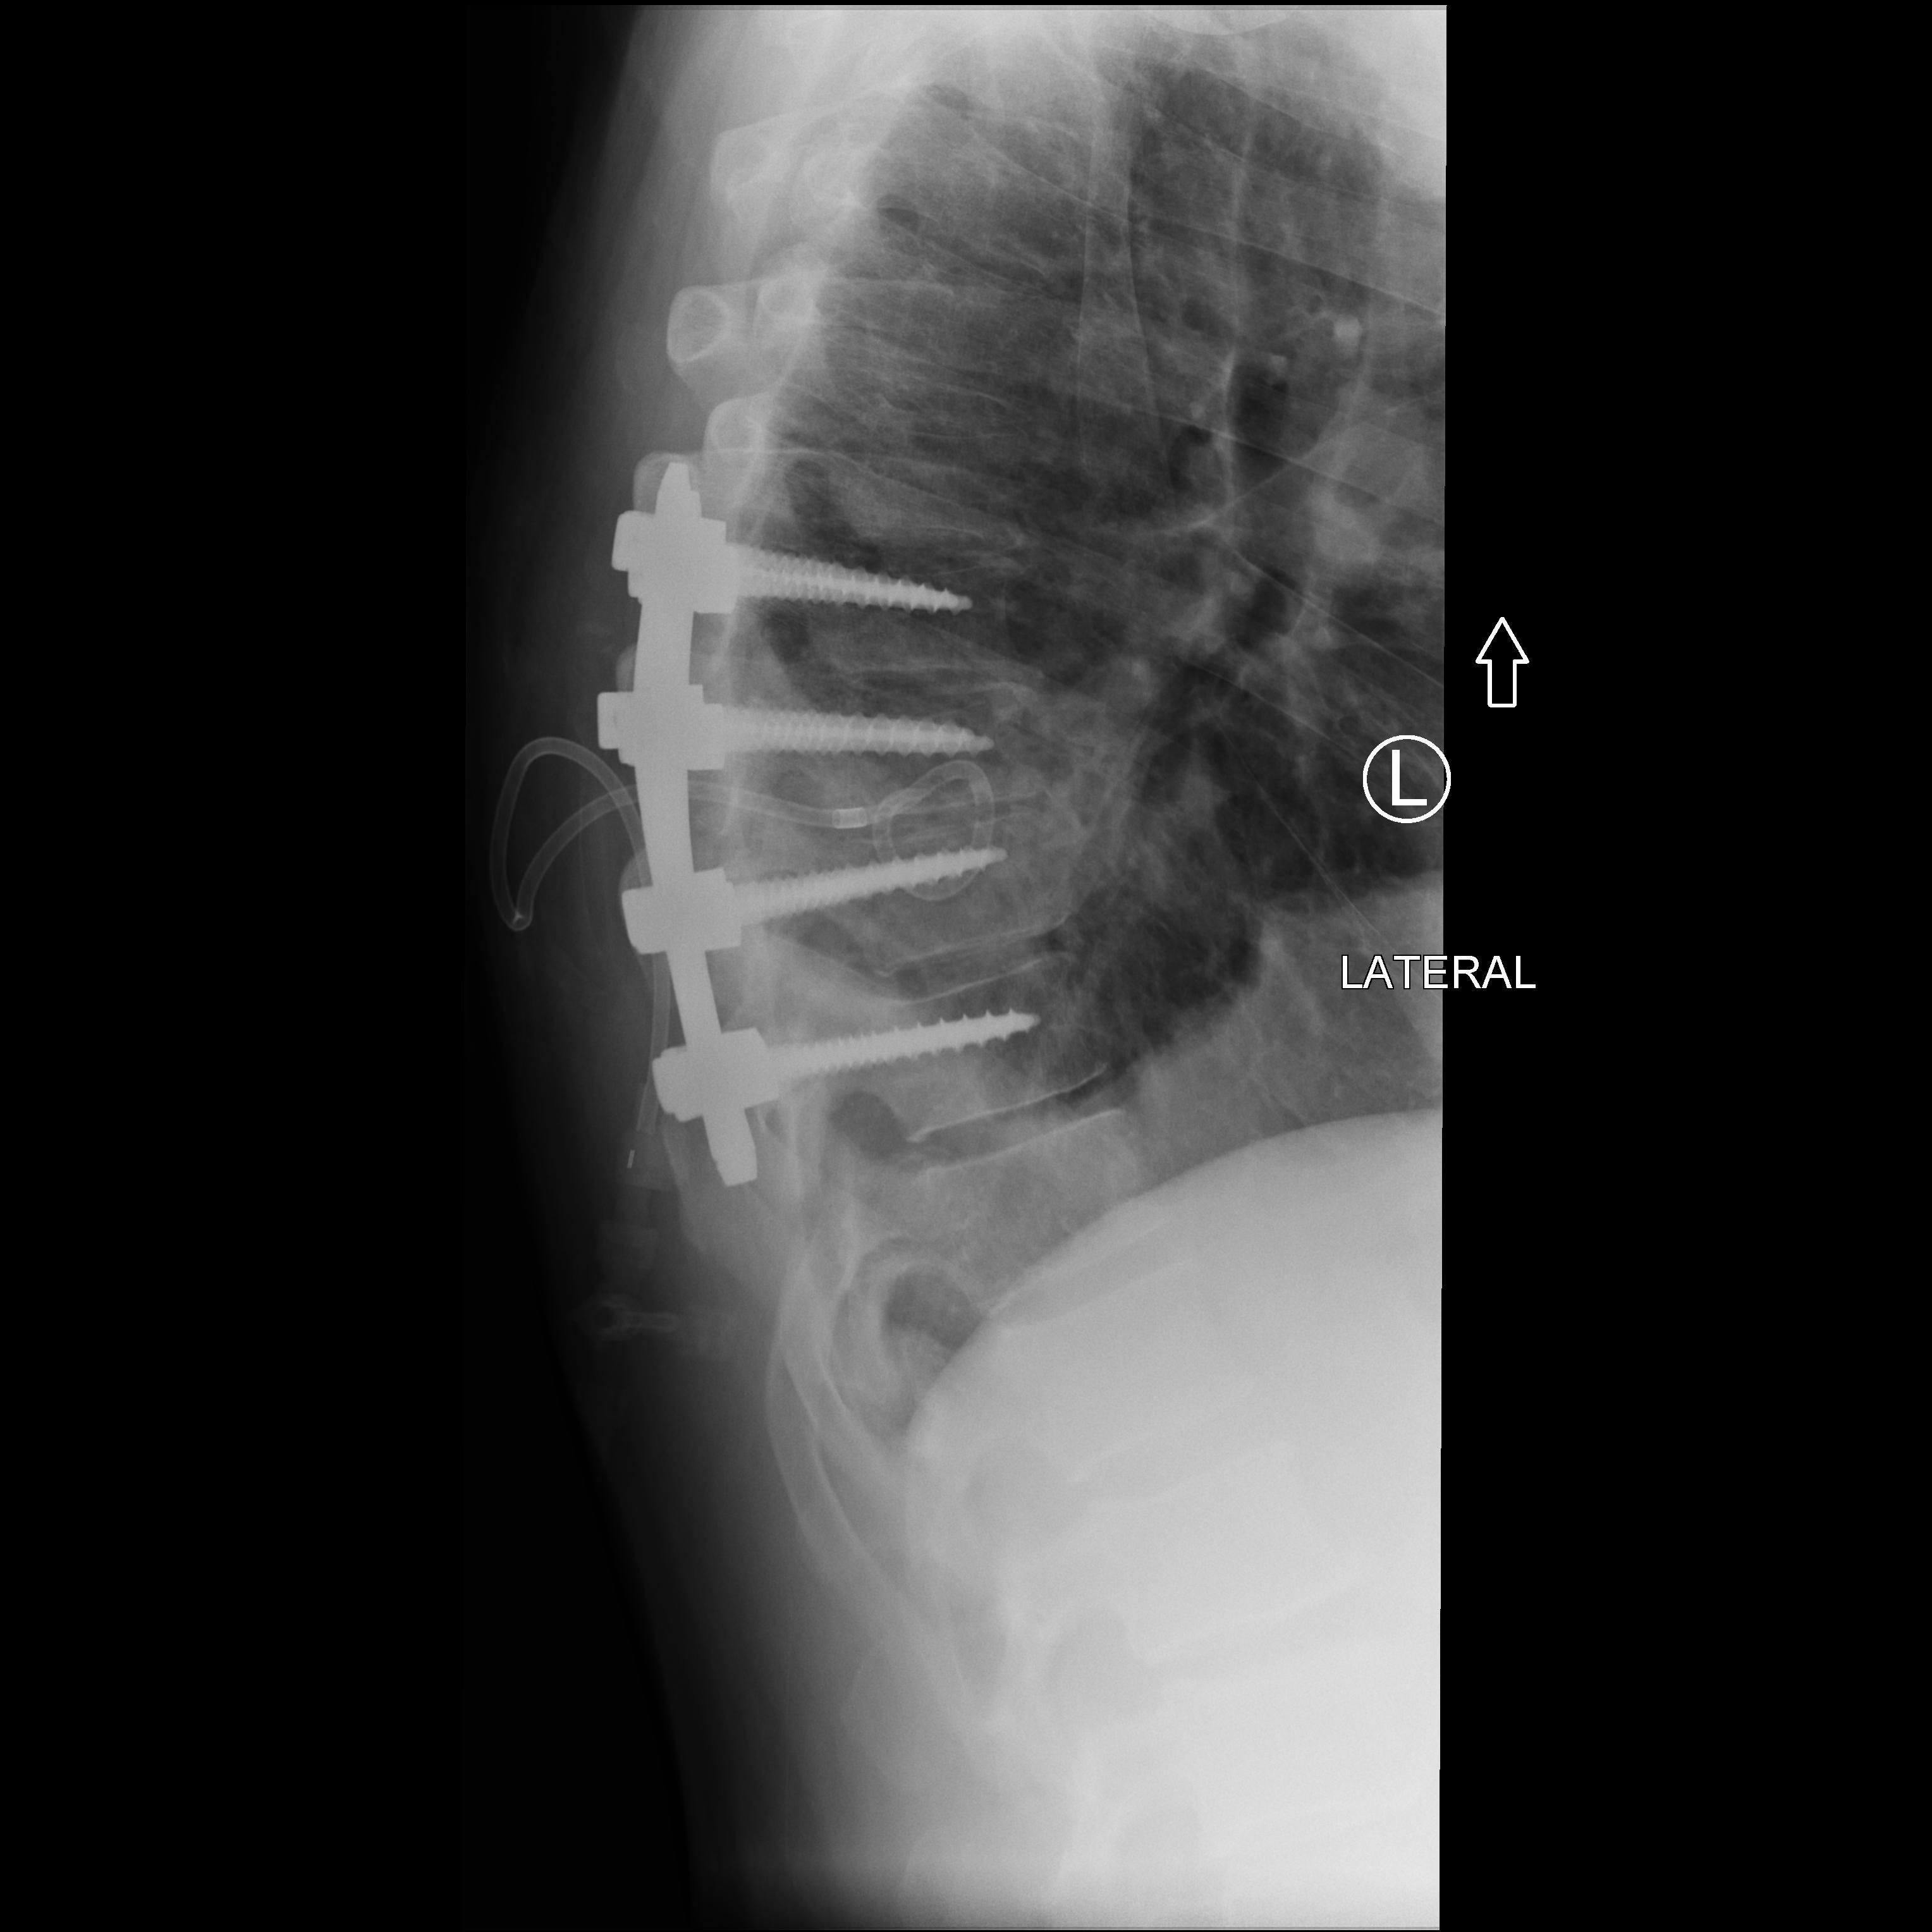
View: LATERAL
Implant manufacturer: medtronic solera